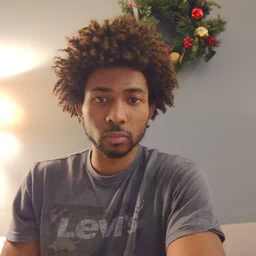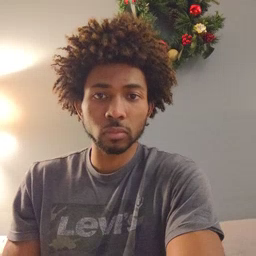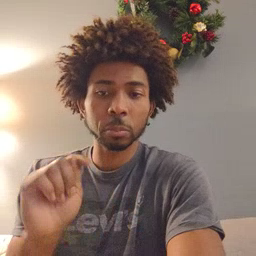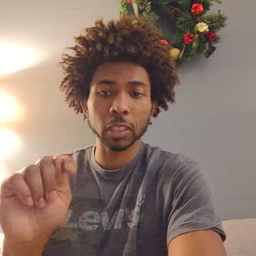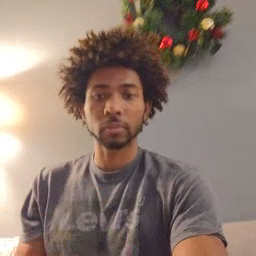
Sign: potty